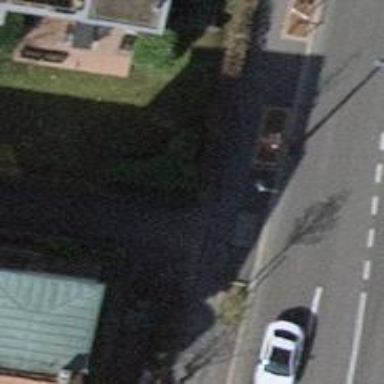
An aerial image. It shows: Unmarked crossing with traffic calming table on the road.